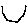
Label: hexagon